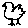
Label: bird